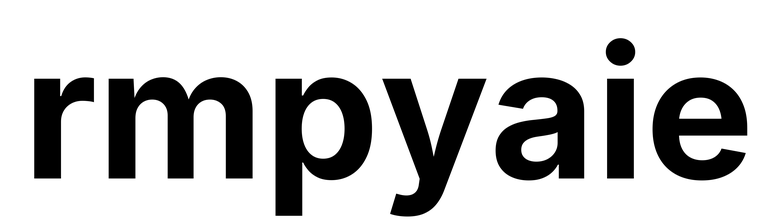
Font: Inter_Bold